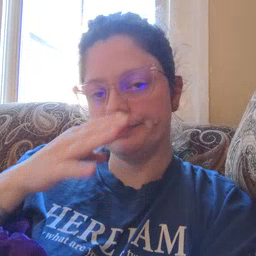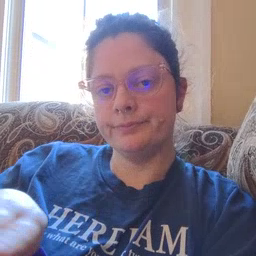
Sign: elephant